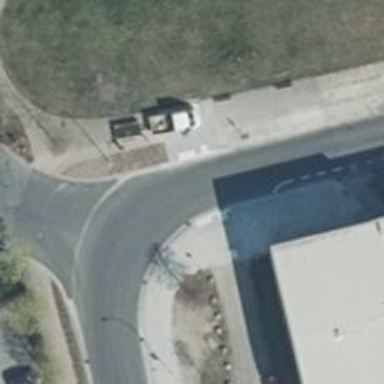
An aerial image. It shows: Primary highway with both sidewalks. There is dedicated cycle lane on the left side.